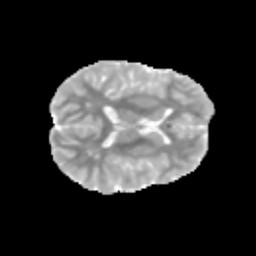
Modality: MD
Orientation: axial
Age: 10
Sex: female
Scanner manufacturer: siemens
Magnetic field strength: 3 T
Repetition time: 3.8 s
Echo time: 0.07 s